Interaction volume radius: 5 \u00c5
Interaction volume height: 35 \u00c5
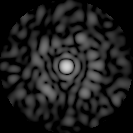
Disorder parameter: 0.8344